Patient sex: F
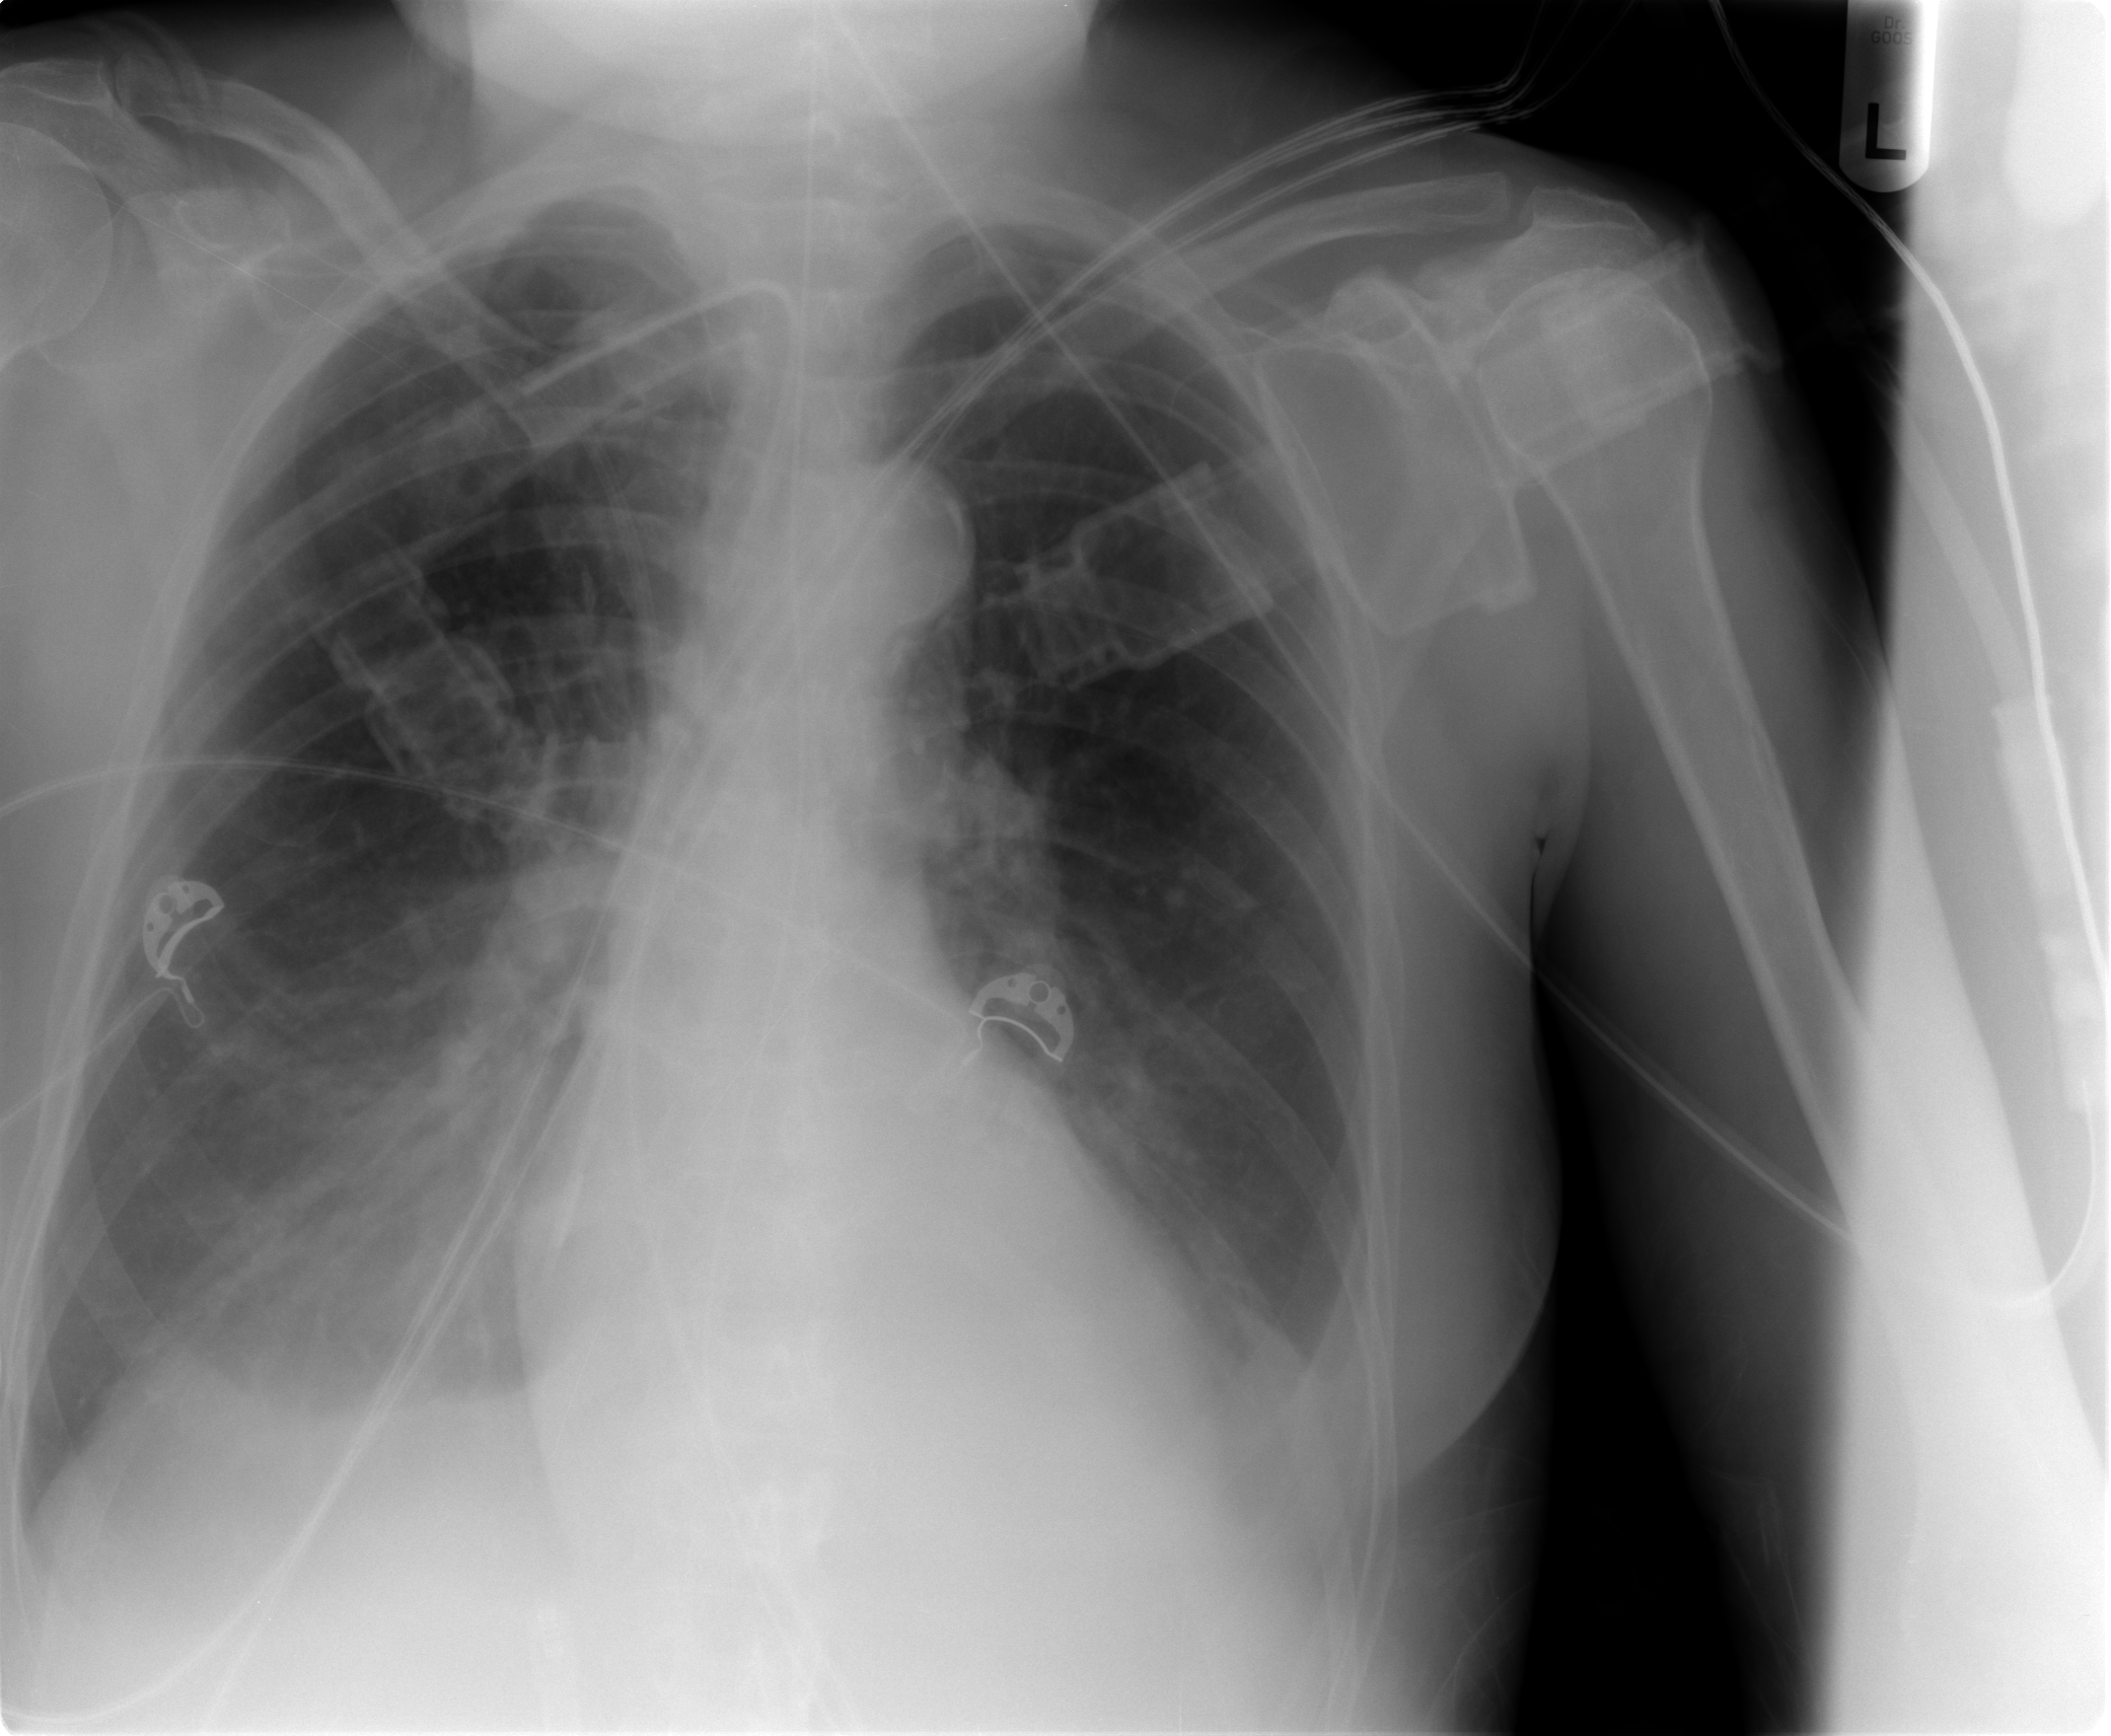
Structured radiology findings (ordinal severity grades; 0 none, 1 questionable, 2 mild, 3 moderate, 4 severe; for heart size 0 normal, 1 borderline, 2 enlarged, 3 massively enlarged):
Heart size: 0
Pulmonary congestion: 1
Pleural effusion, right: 2
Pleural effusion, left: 2
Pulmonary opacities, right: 0
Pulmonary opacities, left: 0
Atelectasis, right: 2
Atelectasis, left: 2